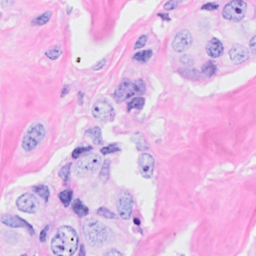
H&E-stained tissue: Breast